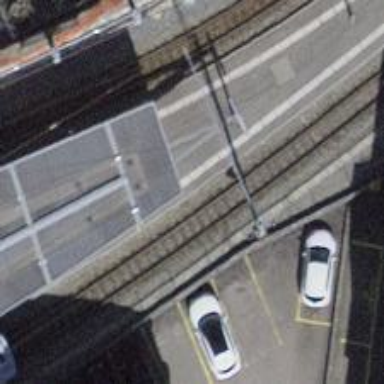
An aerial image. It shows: Narrow gauge railway with electrified contact lines.